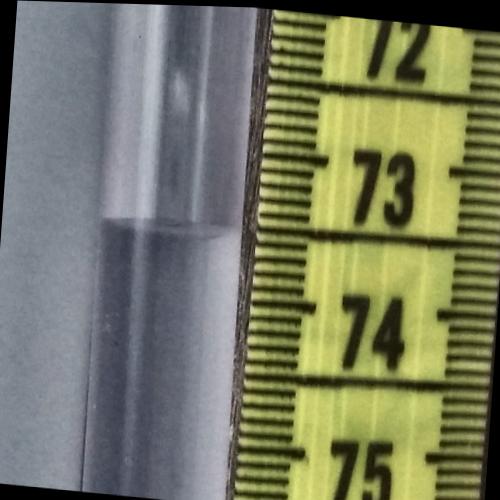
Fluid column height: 73.5 cm